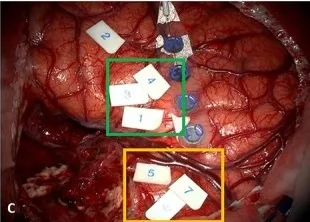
Comparison between functional mapping between August 2022.
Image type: medical_photograph (other_medical_photograph)